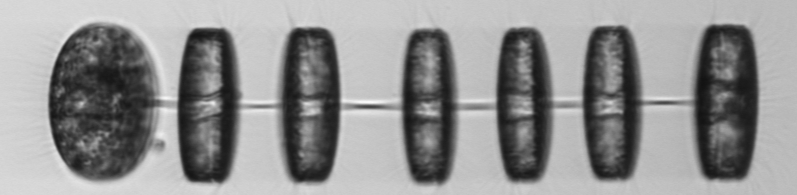
Label: Thalassiosira